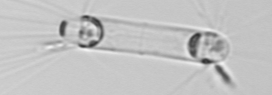
Label: Corethron_hystrix